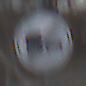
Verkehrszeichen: EndeUeberholverbotKraftfahrzeuge
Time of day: MorningAfternoon
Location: Outdoor (Suburban)
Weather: Overcast
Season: NotSpecified
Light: Natural